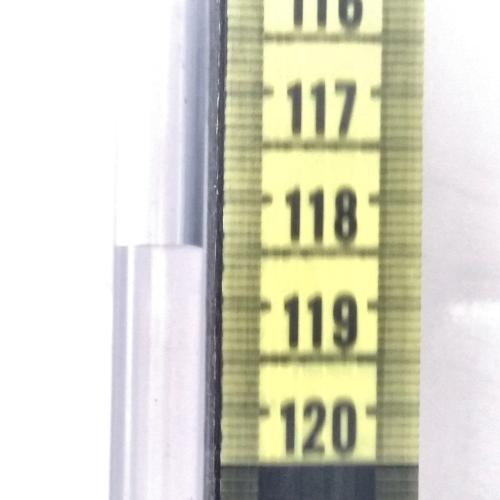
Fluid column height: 118.5 cm